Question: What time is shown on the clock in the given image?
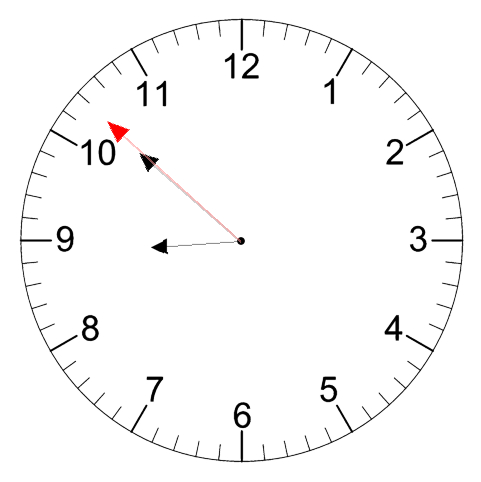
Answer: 08:51:52